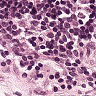
Metastatic tissue present: no